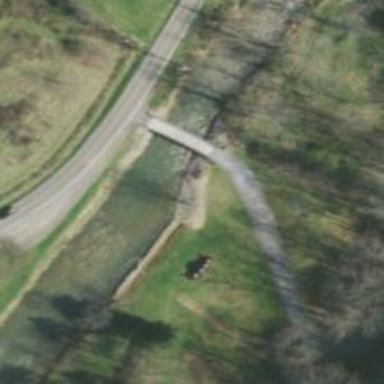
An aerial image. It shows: Residential road with bridge.